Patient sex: M
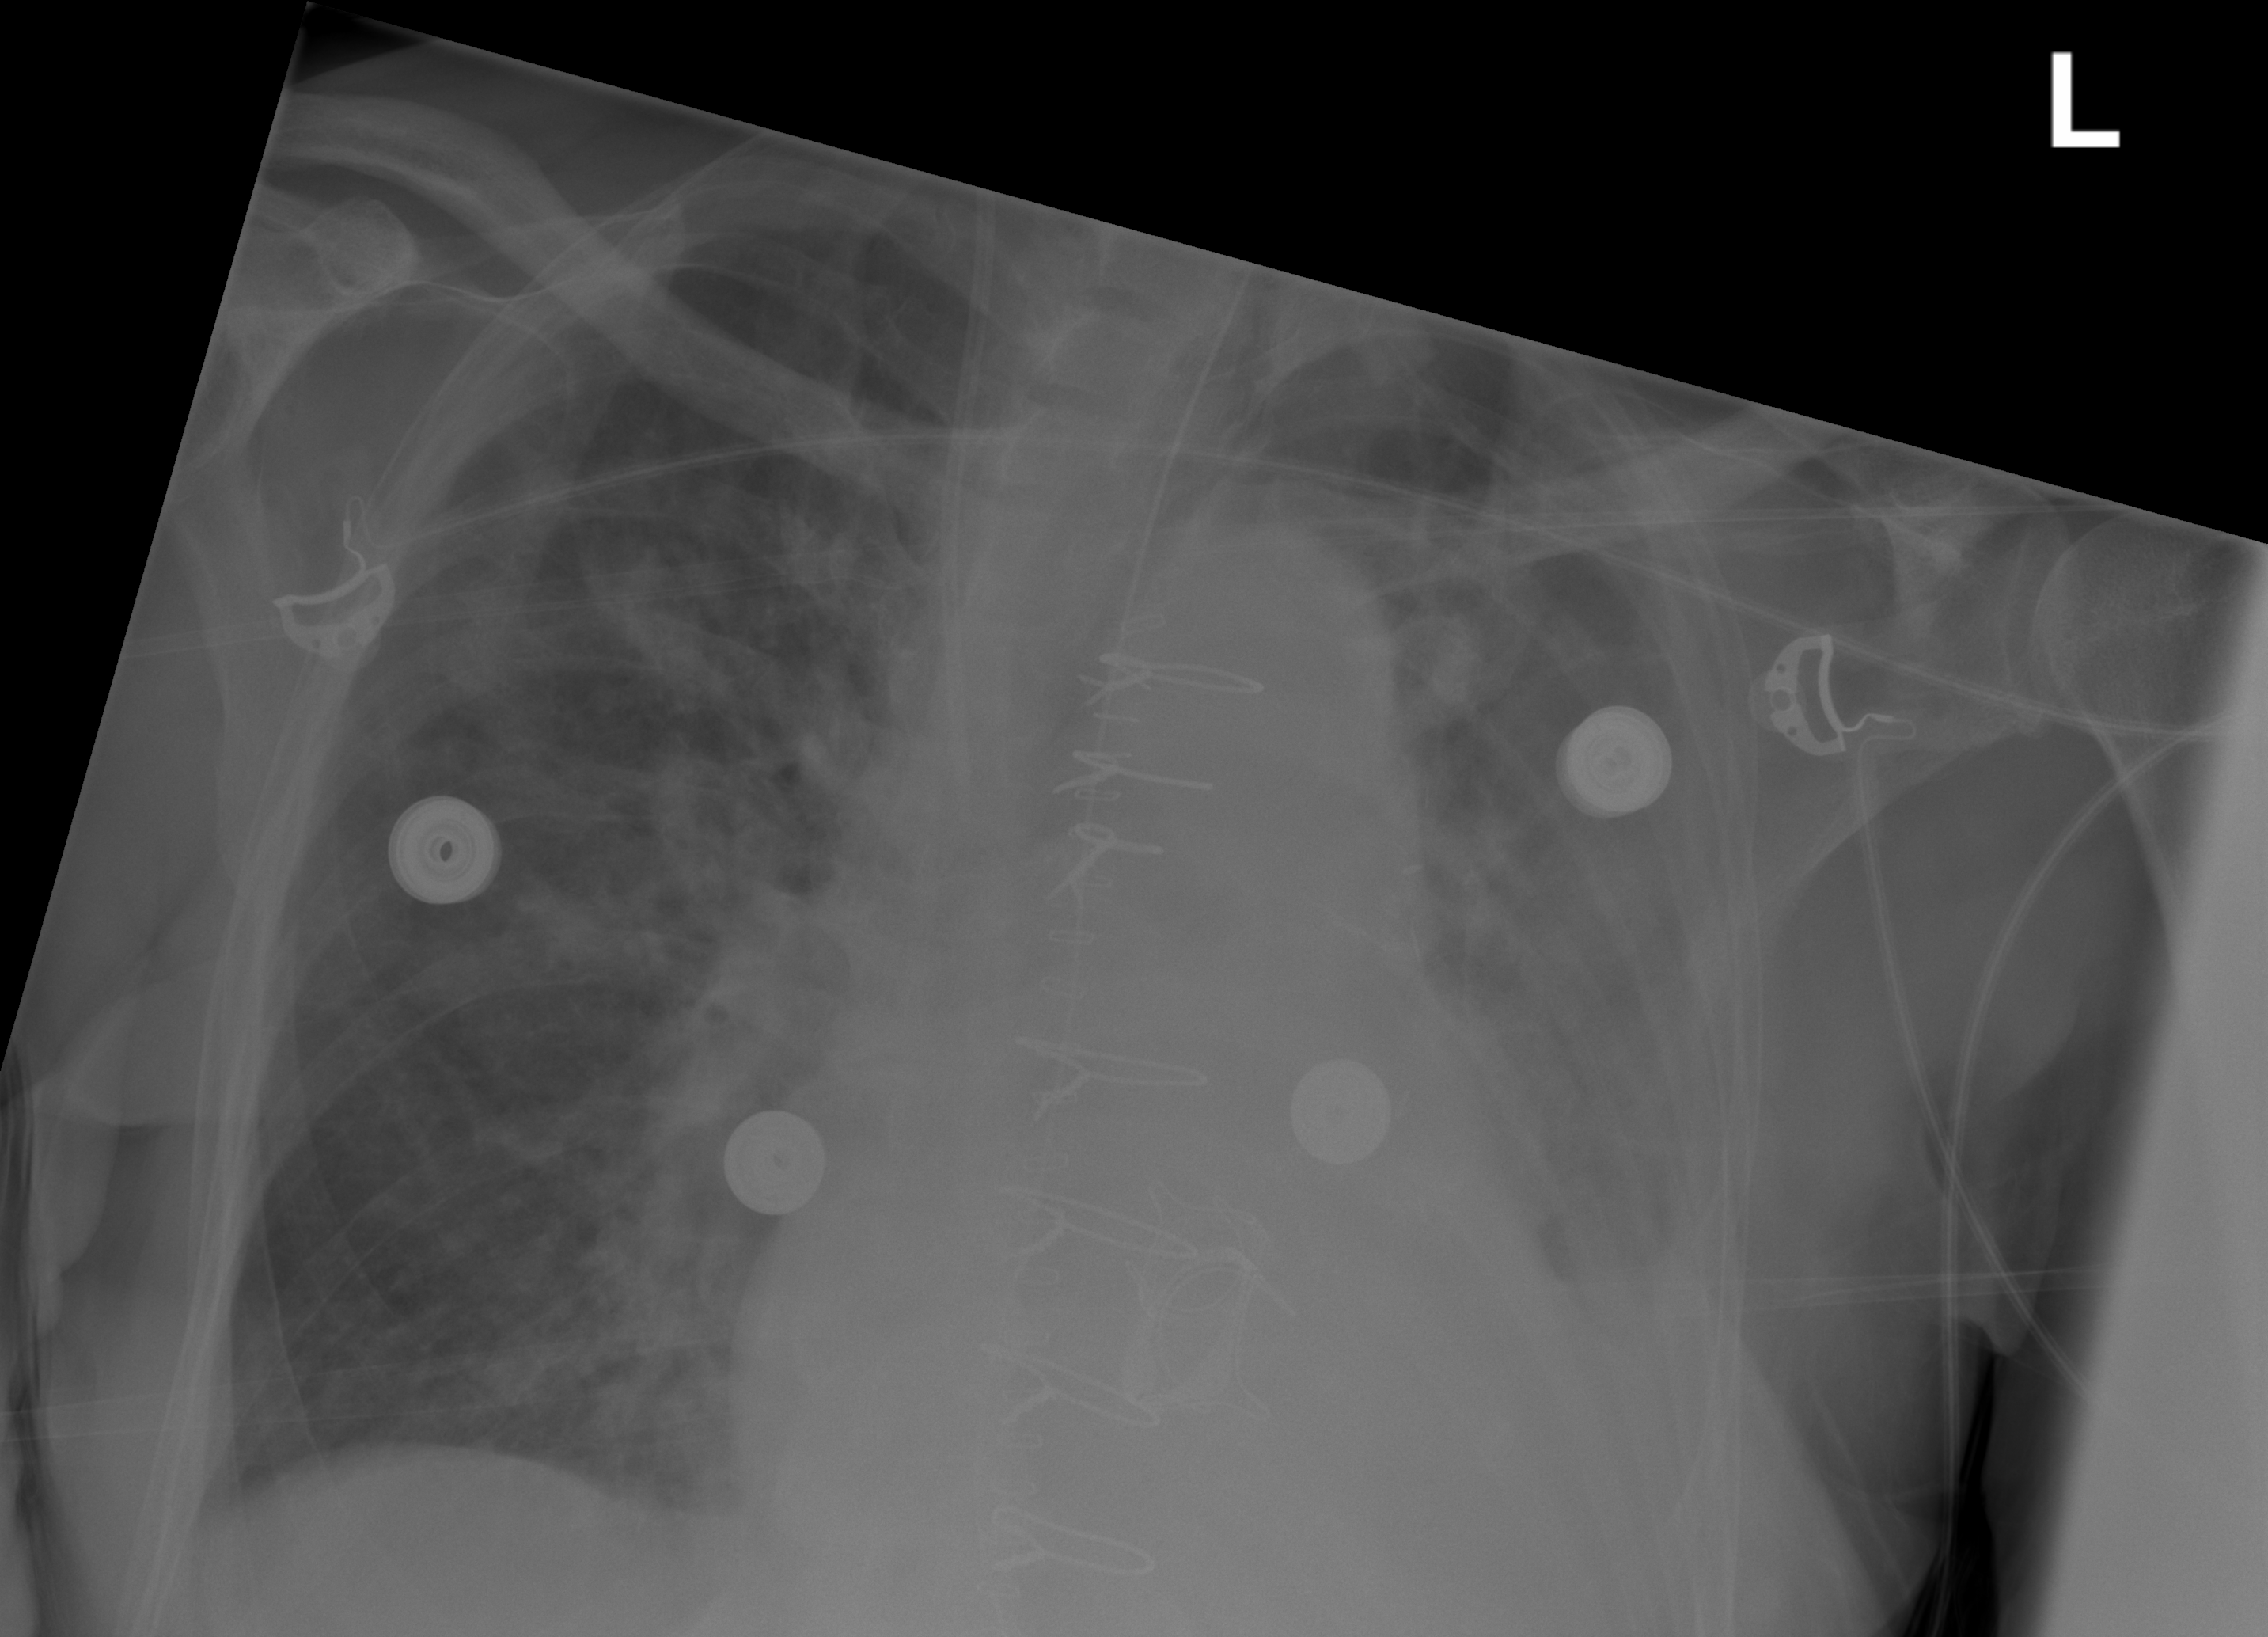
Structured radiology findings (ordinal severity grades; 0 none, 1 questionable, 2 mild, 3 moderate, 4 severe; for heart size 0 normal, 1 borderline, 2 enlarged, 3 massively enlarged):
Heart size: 0
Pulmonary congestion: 2
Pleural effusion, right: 1
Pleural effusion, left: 2
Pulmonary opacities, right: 0
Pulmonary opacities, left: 2
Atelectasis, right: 2
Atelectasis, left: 3